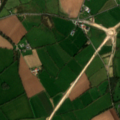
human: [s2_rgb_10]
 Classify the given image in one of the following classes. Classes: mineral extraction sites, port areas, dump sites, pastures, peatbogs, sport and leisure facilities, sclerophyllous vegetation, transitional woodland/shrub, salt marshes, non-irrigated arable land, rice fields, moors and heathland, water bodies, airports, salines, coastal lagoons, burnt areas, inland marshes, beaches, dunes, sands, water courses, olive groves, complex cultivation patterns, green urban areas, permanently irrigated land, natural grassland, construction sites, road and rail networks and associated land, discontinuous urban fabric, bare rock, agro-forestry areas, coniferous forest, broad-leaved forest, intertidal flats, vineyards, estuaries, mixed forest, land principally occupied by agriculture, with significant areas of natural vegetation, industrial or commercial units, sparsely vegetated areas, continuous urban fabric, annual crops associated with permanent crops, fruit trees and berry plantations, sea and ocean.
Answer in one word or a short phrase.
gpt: non-irrigated arable land, pastures